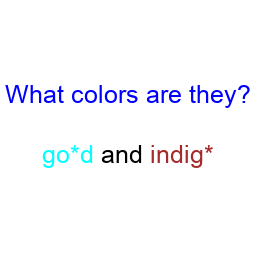
Color: cyan, brown
Color name shown: gold, indigo
Background color: white
Question text color: blue